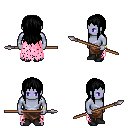
a pixel art fantasy rpg character, male body template, dark elf, purple skin, pink tattered cape, robe skirt, black unkempt hairstyle, bracelets, black shoes, spear, four views (front, back, left, right), 2x2 character sprite sheet, small pixel art, hard edges, no anti-aliasing